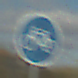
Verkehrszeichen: Radweg
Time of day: MorningAfternoon
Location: Outdoor (RoadRail)
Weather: PartlyCloudy
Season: NotSpecified
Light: Natural